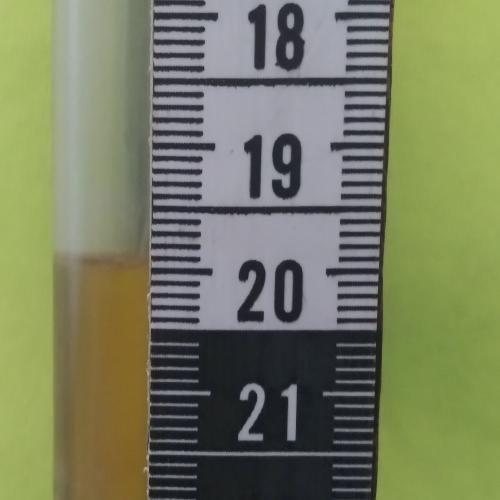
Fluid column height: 19.9 cm